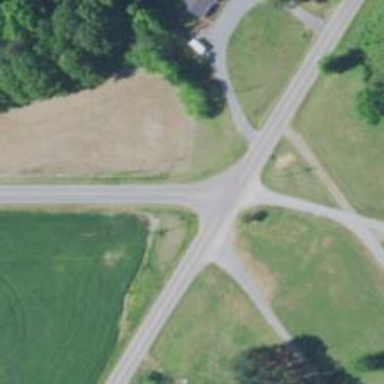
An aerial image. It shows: Stop road.